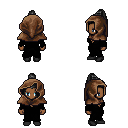
a pixel art fantasy rpg character, female body template, human, dark skin, black robe, white pants, gray long topknot hairstyle, cloth hood, black shoes, four views (front, back, left, right), 2x2 character sprite sheet, small pixel art, hard edges, no anti-aliasing